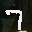
Label: 7